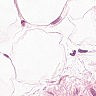
Metastatic tissue present: no